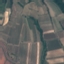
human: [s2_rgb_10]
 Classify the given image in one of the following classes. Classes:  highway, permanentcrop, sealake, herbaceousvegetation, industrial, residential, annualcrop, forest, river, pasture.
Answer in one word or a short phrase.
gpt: PermanentCrop